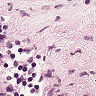
Metastatic tissue present: no